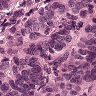
Metastatic tissue present: yes